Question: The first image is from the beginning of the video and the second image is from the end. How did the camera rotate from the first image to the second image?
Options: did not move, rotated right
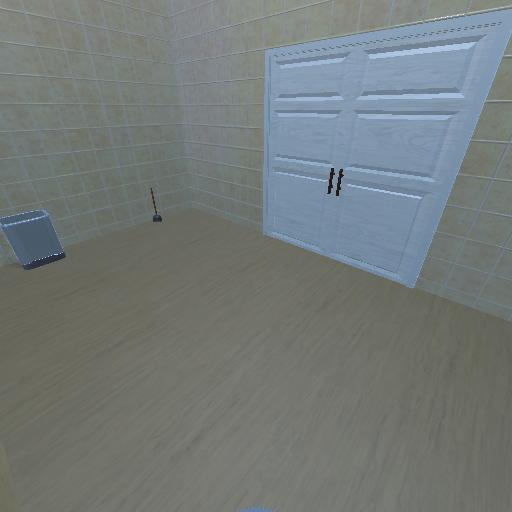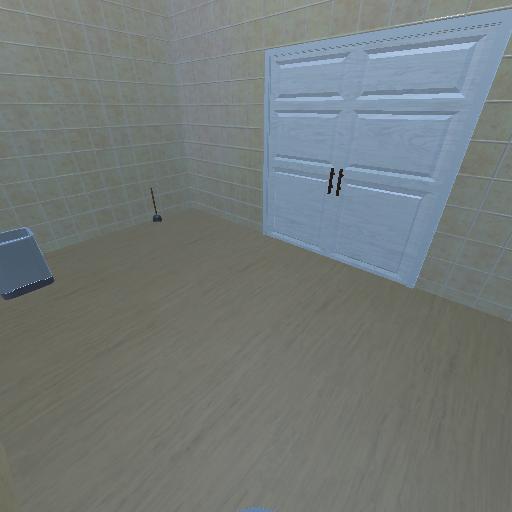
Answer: did not move